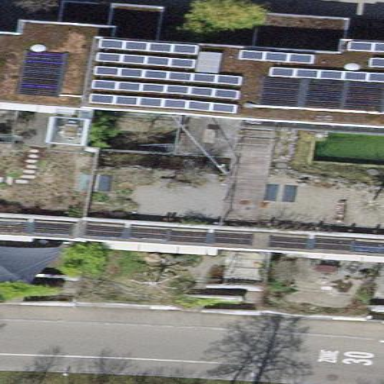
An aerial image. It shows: House with flat roof.